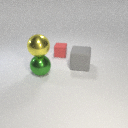
small red rubber cube to the left of large gray rubber cube